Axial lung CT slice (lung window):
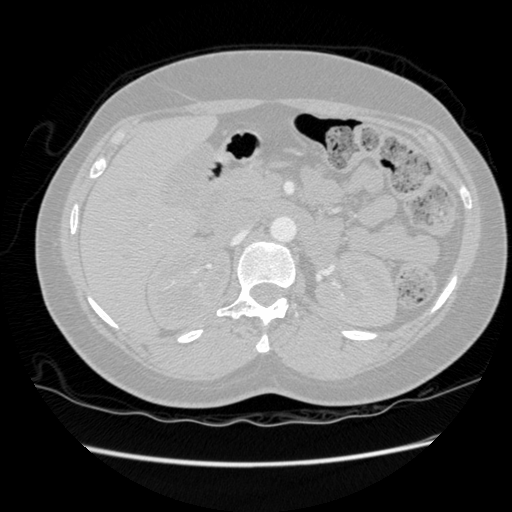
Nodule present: no